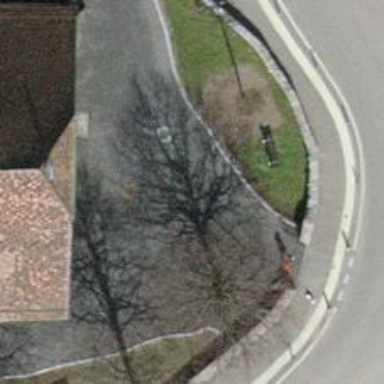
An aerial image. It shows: Bench for seating.